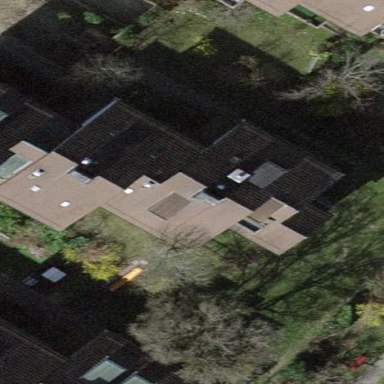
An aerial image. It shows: Pitched roof building.